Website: apple
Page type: account-dashboard
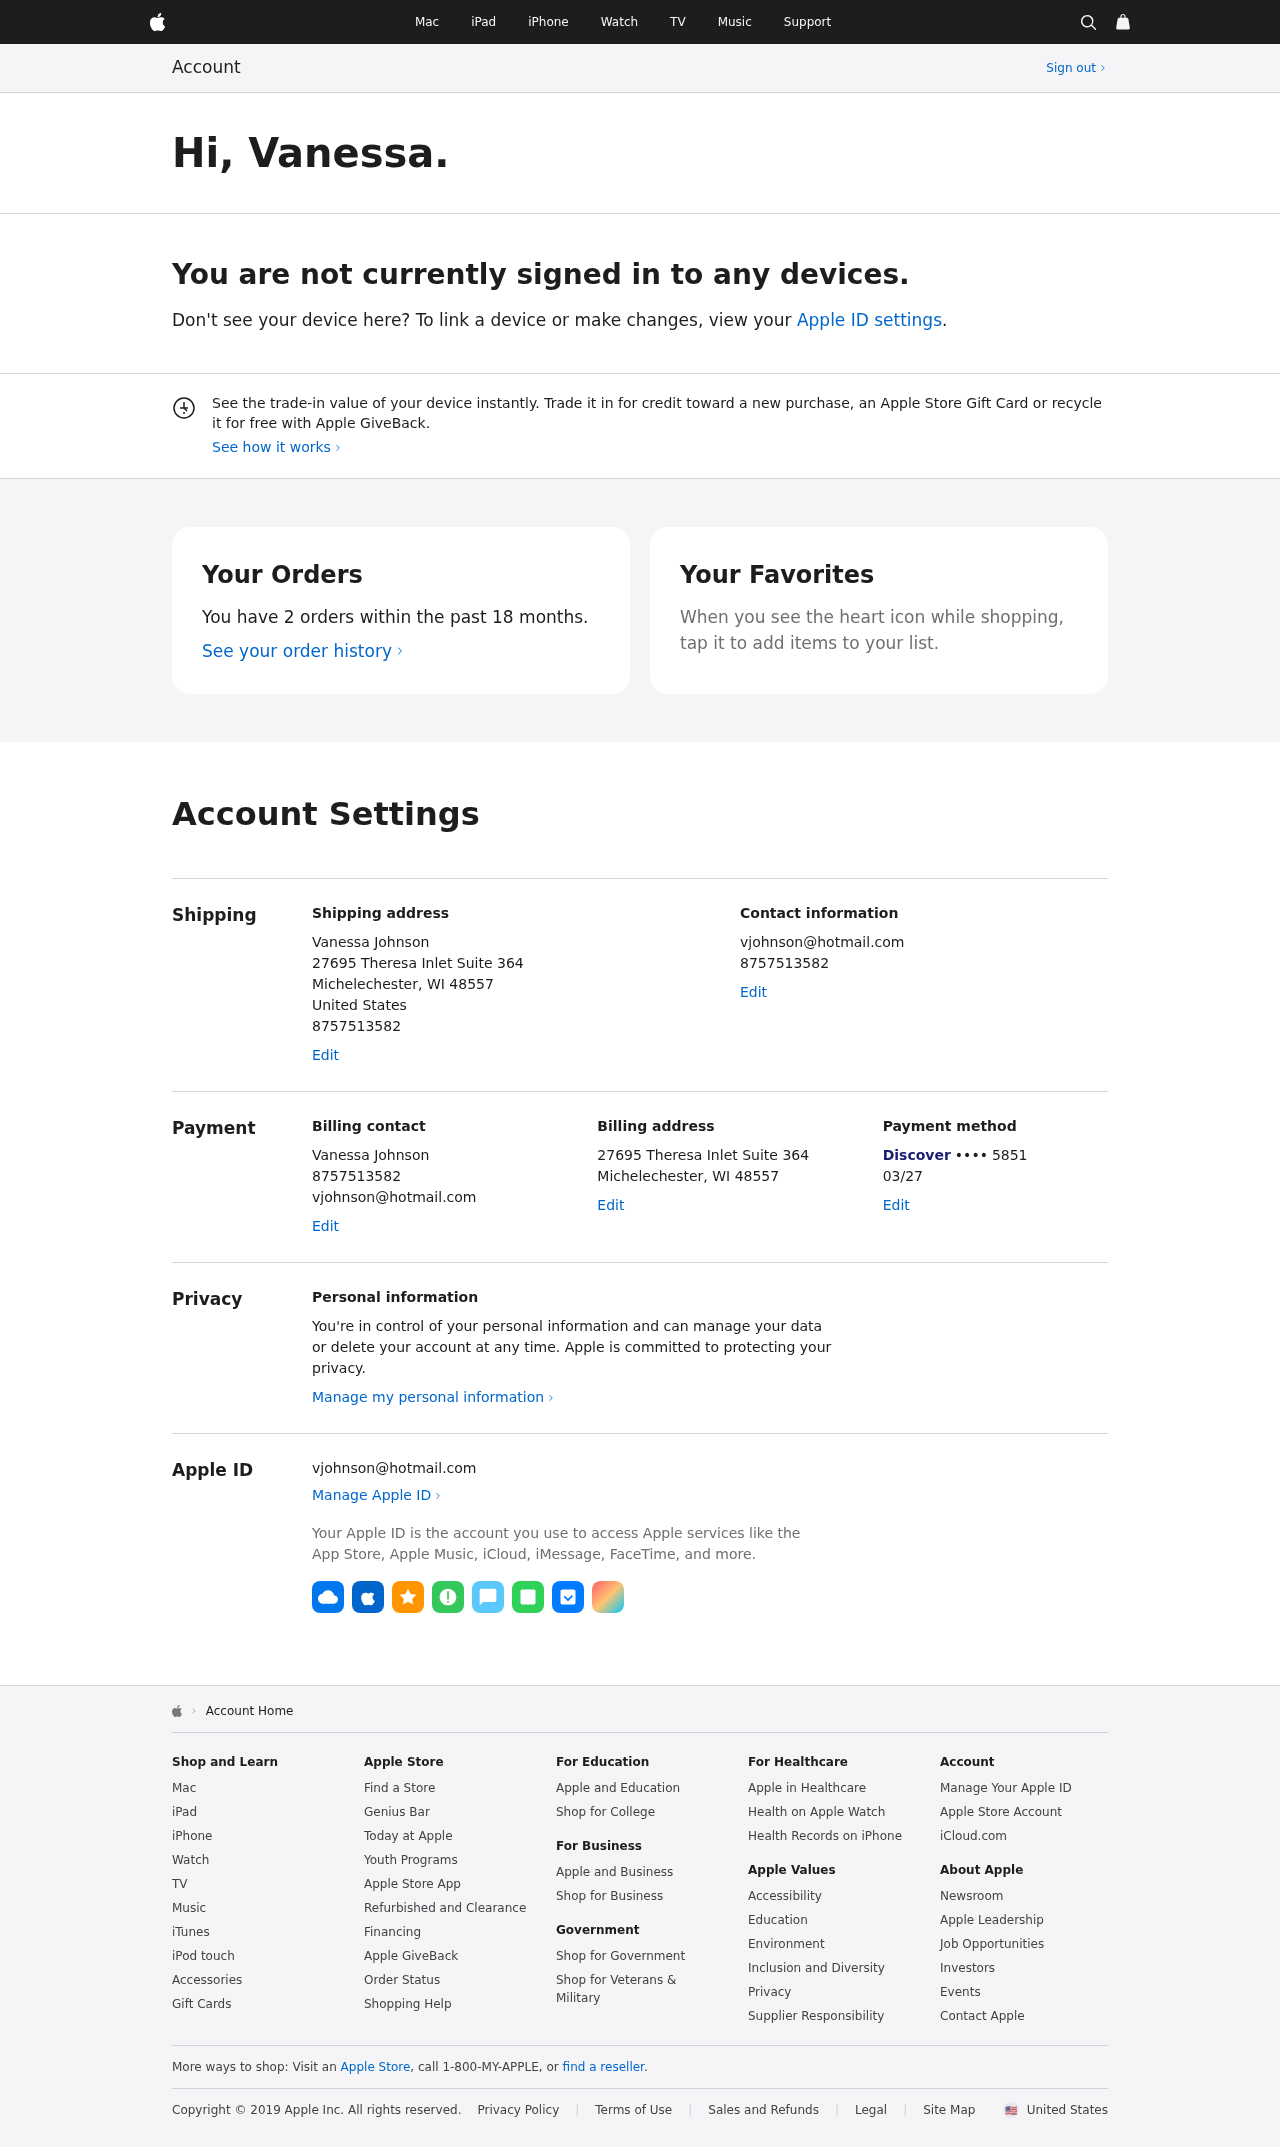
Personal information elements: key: PII_CARD_EXPIRY
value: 03/27
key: PII_CARD_LAST4
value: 5851
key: PII_CARD_TYPE
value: Discover
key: PII_CITY_STATE_ZIP
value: Michelechester, WI 48557
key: PII_COUNTRY
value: United States
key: PII_EMAIL
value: vjohnson@hotmail.com
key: PII_FIRSTNAME
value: Vanessa
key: PII_FULLNAME
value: Vanessa Johnson
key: PII_PHONE
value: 8757513582
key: PII_STREET
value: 27695 Theresa Inlet Suite 364
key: PII_PHONE2
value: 8757513582
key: PII_FULLNAME2
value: Vanessa Johnson
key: PII_PHONE3
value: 8757513582
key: PII_EMAIL2
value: vjohnson@hotmail.com
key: PII_CITY
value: Michelechester
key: PII_STATE_ABBR
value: WI
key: PII_POSTCODE
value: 48557
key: PII_POSTCODE_FULL
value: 48557
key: PII_CITY_STATE
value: Michelechester, WI
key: PII_POSTCODE_NUMERIC
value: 48557
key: PII_EMAIL3
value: vjohnson@hotmail.com